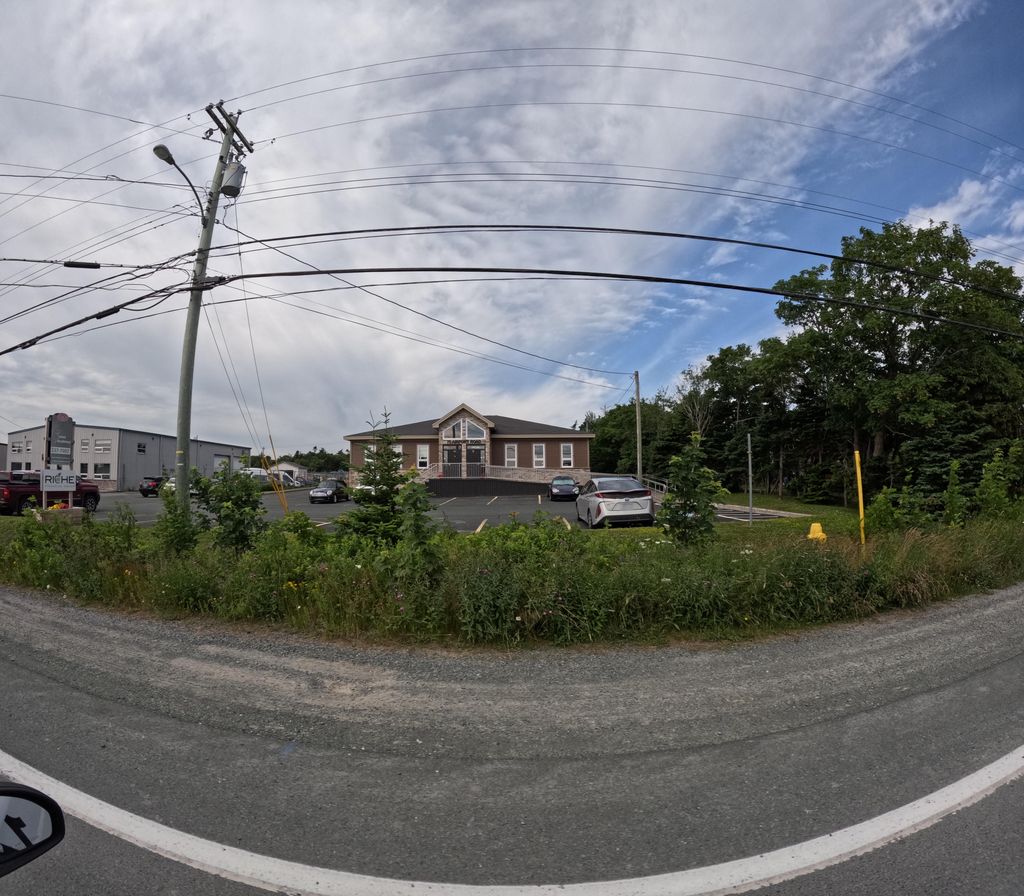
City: st_johns